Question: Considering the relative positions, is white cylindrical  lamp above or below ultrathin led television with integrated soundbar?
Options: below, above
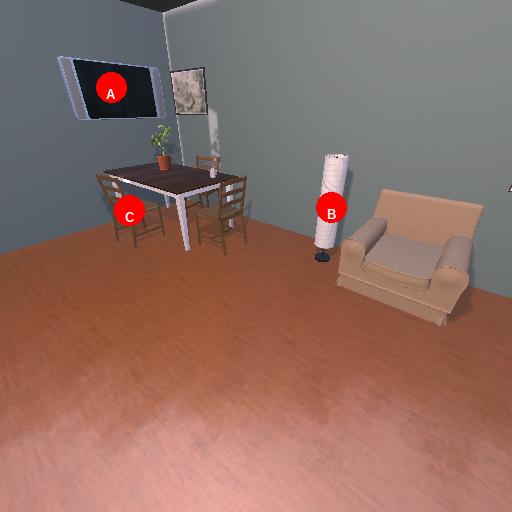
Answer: below